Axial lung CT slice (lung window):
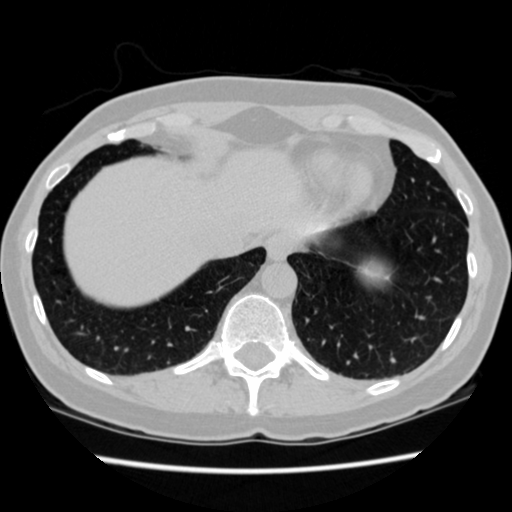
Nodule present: no